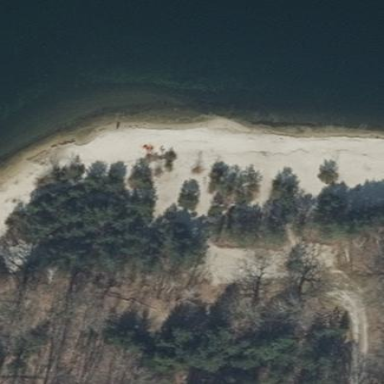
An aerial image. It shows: Sandy beach with natural surface.